Question: I'm working on a lab for my computer security class, and one step is giving me problems. <URL> It is step 11 that I am having trouble with.
'''
11. Use gpg and your own private RSA key to digitally sign aes.key.asc.
Digital signature must be appendedto cipher and stored in
key_signed.txt
'''
The problem is that when I do the following command
'''
gpg --sign -o key_signed.txt -a aes.key.asc
'''
Expected output (by assignment):

My output instead looks like this:
'''
root@bt:~/lab2# cat key_signed.txt
-----BEGIN PGP MESSAGE-----
Version: GnuPG v1.4.10 (GNU/Linux)
owFl0l2I2wQAwPFe9+Vy3Hanc2woszsO3cy8Num37IZpkyZpk7Rp2iatTEibz/ba
pvlo0p4OPEFxgpuCHPOEMbhDkfPpThHFKQhyE5FxB3ObIuhAwSETwcncPcgGPvl/
/D//zo5t8/lH4PXKpjC8NDHygX+zPirK1nRLHkyLVoM9PD7x1L1SGE4ygQJeCNAY
xyE4dv8CFdm09G7n6QDecQp4oA9NR6ahUOAIzpSDlN5xvKMAoLEYjUQwgjW8Dl63
2girgLSjiyasQSEQUnSGBHNEYqBKBJ5xgyittmIxMdEX23aCK5YloNVqZgwiVnXp
nleudpOFrKOS4VmIAbNxvu+CTFQcGGXHLcj1aDHJtsR62KONBKVGzY6DWgYwSFCR
uqJ4kmIQ5CxPihZkcbJcEKJIsiLhrWK3LIAVZ5bvcnCiojIFOS/YkZQDd6l0xaiF
AJPCa5moZTWUVh9EaDetxtksbVJOJIFDZFvkbQKuZodSpFHKMPVKFgqlzSZKpXXZ
hijdsoEUVBOdODzMDVuxZqqDgVXdrYZ4zgkyTtMjI/WiiQsuR9swGs6jVC1YcglW
iIN2123CBaoKDHGP08iYgqkVXO0FkyBaqeFVsdELSyZLx3FKJfJ2wyCwZK6PyIZc
6pNefRaV0STSaAvlPpAv6kok35cLhBbSLTyL5aSEW7ZKDlwqixk8Ey+FwJzsdvRY
z2W6GI9ZEgGl9W4KroXUeNYBOnqeSGQHHDvweIblgskcj1JlIYkh6aHhSEKe0ayB
Ggl3zKGRSGl9WshRIS9sRxOOqeUlDUhKStNCLC3DGgOpQbZcNzhsm66d4mu2WeUb
sbYiK4UQBUVdEu1JmIDnpbAdVqP5ZtGtZcKAKkV4LRuuVsoUJzAQnCNls+jOzAAz
PbeiAvdFYgz6f6Wvjjy63Tfi9+3c4b8H2gfsHv9PPLZ3192drXNfn159e+fa+cdO
oSs/TI59863/l5W1z5bPPOfLH/yyCh64sfsvjZDetc+uDVen9p67dmHsqruAXXy/
5d9YKl7fton8+NF+y395Abk7svLV+WOfcovro0tHkat7tr7nrh8XPpw7+Ru0n89d
GEy99dON5uLnD792wtq6CF+7/Ypve+DI7BP2k7fihQcu828i1M2lE3Ppv/Hl9V2/
v+A486t3rpxS3qBPxzKPHN/x5+O+Q/b8sfk2v3HTe+ZSe9+tZw+vPr+nKLz8xZVD
L0rguL61oB+gJhdHT05MDt+5/c/PzYD2qzX+EsPpZ6b8370+t5x+sM7MPPTenU82
Ph4N7ftj/OBCBP0X
=ZfM8
-----END PGP MESSAGE-----
'''
I think I just need to use the '>>' stream redirection operator to append the signature to the encryption but everything I have tried doesn't result in something that starts with
'''
-----BEGIN PGP SIGNATURE-----
'''
What to do to get the expected output?
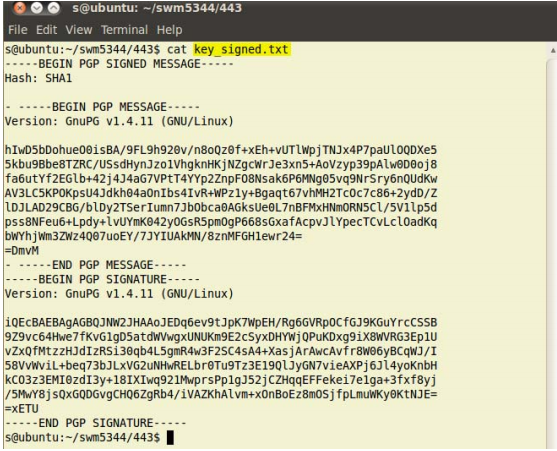
Answer: Looking at your expected output, as near as I can tell the assignment is asking you to "clear sign" the encrypted file. So try this command:
'''
gpg --clearsign -o key_signed.txt aes.key.asc
'''
I found <URL> that might be helpful. There are many others available if you do a web search.